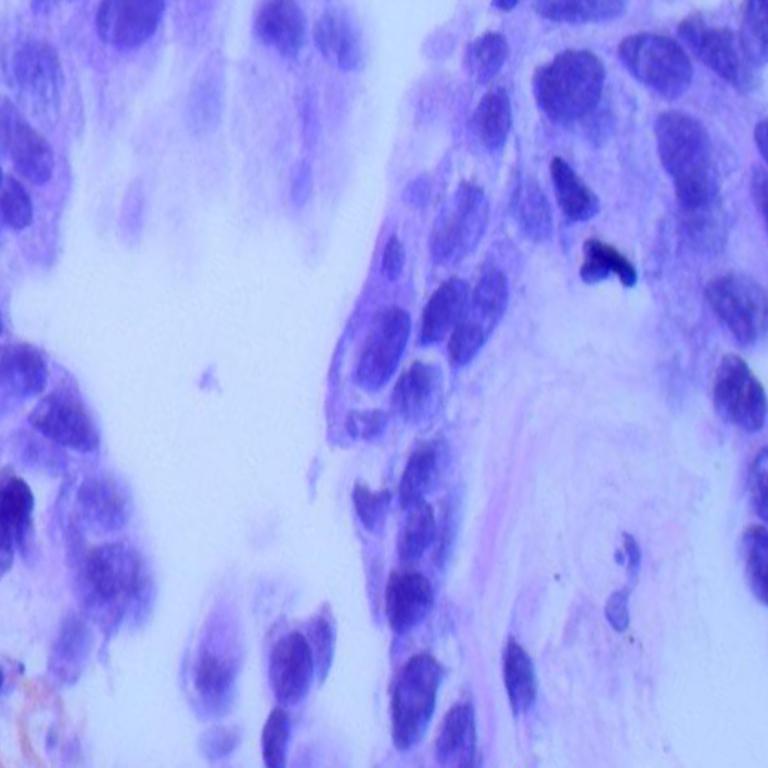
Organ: lung
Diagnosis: adenocarcinomas